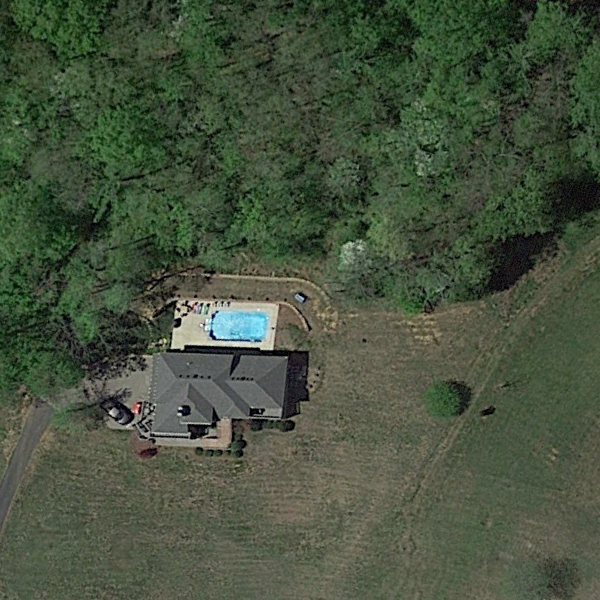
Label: SparseResidential